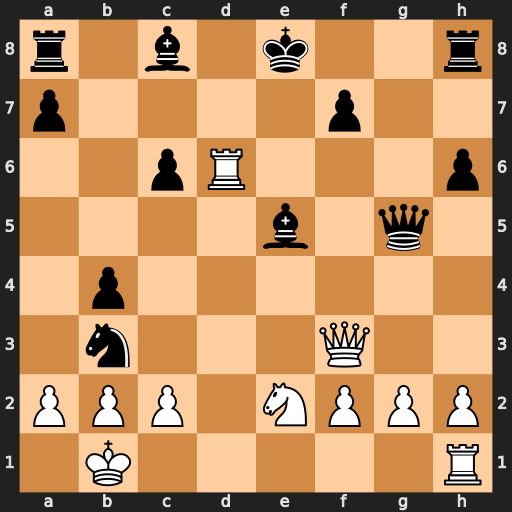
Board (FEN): r1b1k2r/p4p2/2pR3p/4b1q1/1p6/1n3Q2/PPP1NPPP/1K5R
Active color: w
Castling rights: kq
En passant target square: -
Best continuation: Qxc6+ Kf8 f4